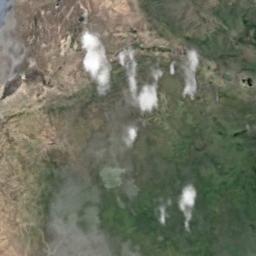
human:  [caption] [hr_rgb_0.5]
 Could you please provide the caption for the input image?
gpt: Small white clouds on the green and yellow intersecting ground .

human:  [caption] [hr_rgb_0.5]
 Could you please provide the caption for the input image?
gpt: The cumulus clouds are located above the land covered by some vegetation .

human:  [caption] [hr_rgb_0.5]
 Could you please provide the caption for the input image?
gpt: A white cloud floated over the lawn .

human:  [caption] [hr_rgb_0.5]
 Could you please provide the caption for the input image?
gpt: The white cloud is above bare and green land .

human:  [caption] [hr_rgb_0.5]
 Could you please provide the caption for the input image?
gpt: A few pieces of white clouds over a green land .